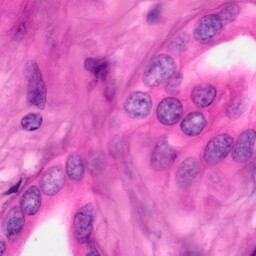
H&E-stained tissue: Pancreatic